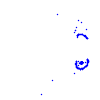
Particle: proton